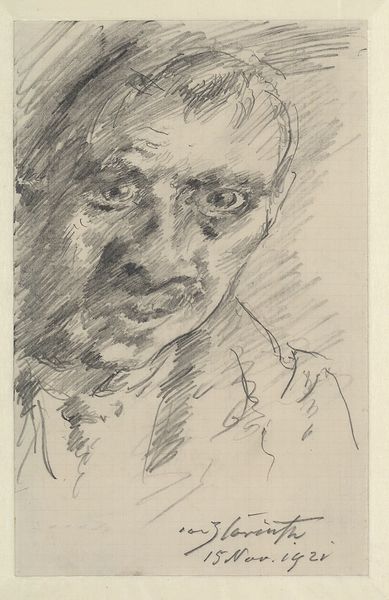
Titel: Selbstbildnis
Künstler: Lovis Corinth
Standort: Wien
Institution: Albertina, Wien
Schlagwörter: dunkel, kopf, mann, schatten, weiß, grau, hell, mund, nase, ohr, schwarz, skizze, stirn, zeichnung, blick, anzug, hemd, augen, falten, gesicht, kragen, bildnis, portrait, porträt, signatur, auge, haare, frontal, kinn, lippen, potrait, traurig, schrift, wangen, grafik, schattierung, duktus, krawatte, büste, datum, pupillen, augenbraue, jackett, revers, corinth, lovis corinth, kohle, schraffur, selbstbildnis, bleistift, proträt, selbstportrait, legende, graphit, amnn, november, augen mund, 1920, 1921, lorentz, 15 november, gesicht blick zeichnung augen kopf, ängstlch